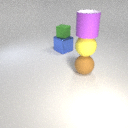
large brown rubber sphere in front of large blue metal cube